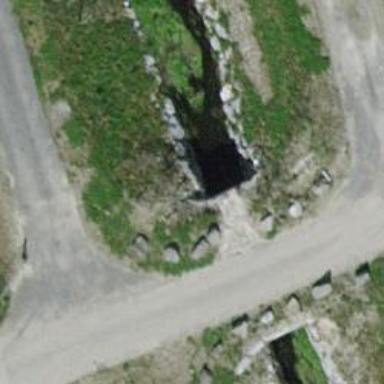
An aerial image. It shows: Ditch passing through tunnel.